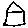
Label: house